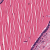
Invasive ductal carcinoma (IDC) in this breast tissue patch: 0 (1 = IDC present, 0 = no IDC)